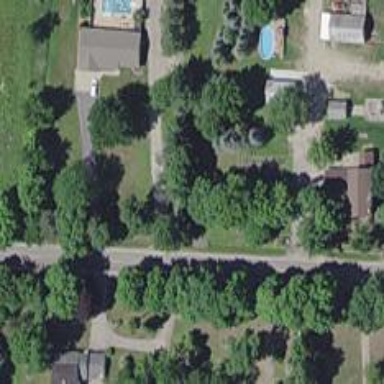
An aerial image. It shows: Driveway.